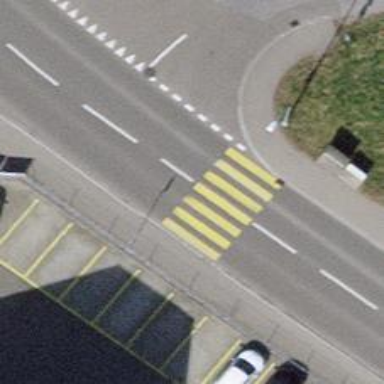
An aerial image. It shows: Marked footway crossing with table traffic calming feature.